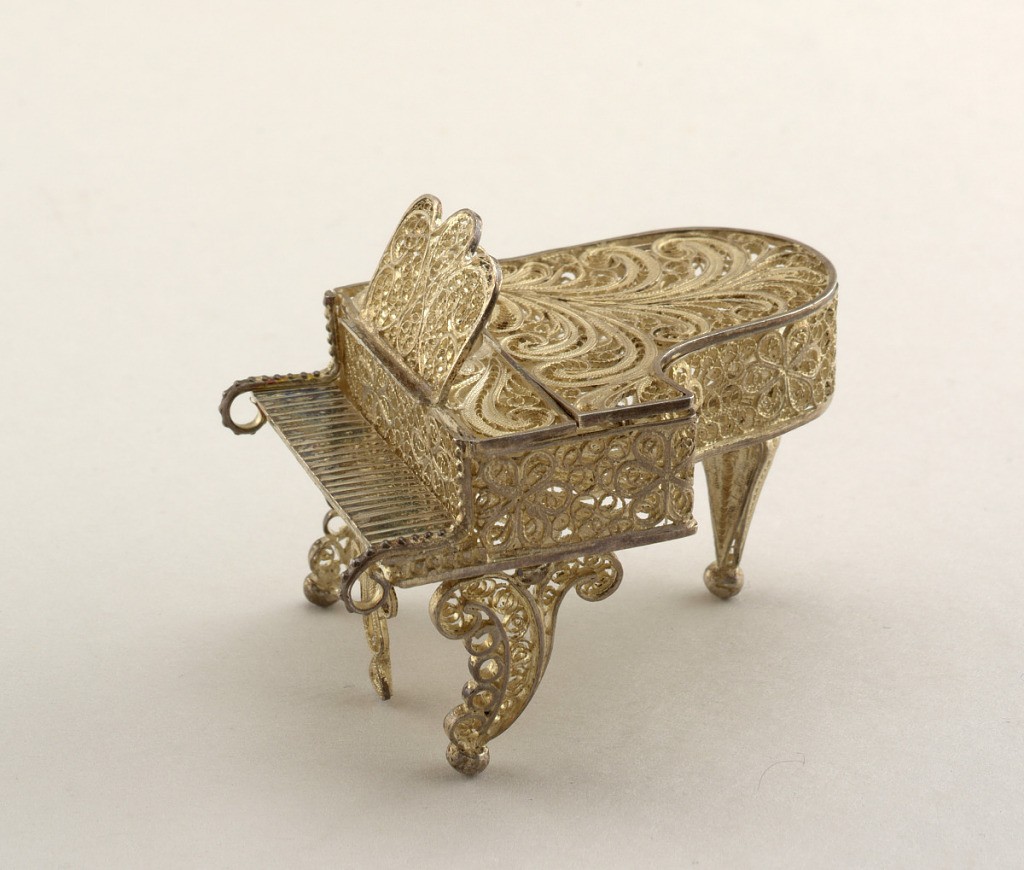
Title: piano
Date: late 19th century
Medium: Silver filigree
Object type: Miniature of a piano
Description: Grand piano. Lid can be raised. Scrolled front legs, baluster rear leg. All-over decoration on case and rack of scrolled and rosetted filigree.